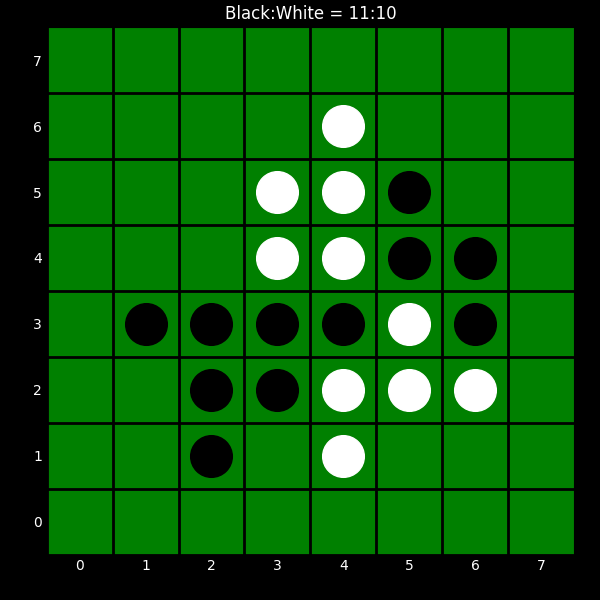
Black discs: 11
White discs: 10